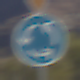
Verkehrszeichen: Kreisverkehr
Zusatzzeichen oben: VorfahrtGewaehren
Umgebung: Outdoor, Nature
Tageszeit: Midday
Wetter: Clear
Licht: Natural
Jahreszeit: NotSpecified
Kontrast: HighContrast